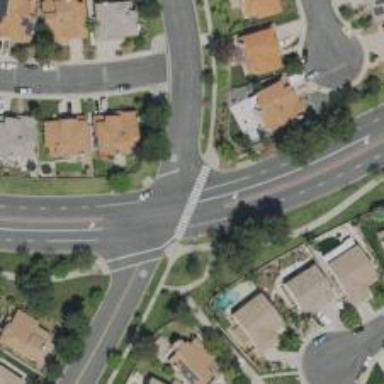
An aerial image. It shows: Marked road crossing.